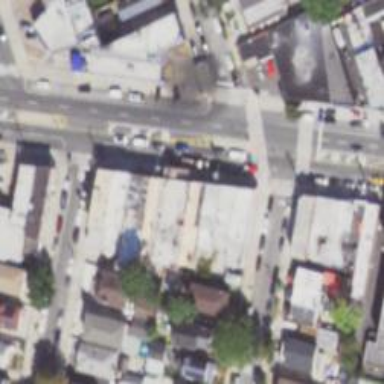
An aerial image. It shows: Convenience shop.